Interaction volume radius: 5 \u00c5
Interaction volume height: 10 \u00c5
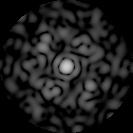
Disorder parameter: 0.7886